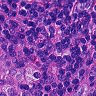
Metastatic tissue present: no